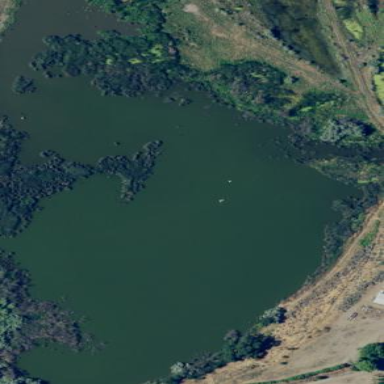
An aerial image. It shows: Lake with natural water.